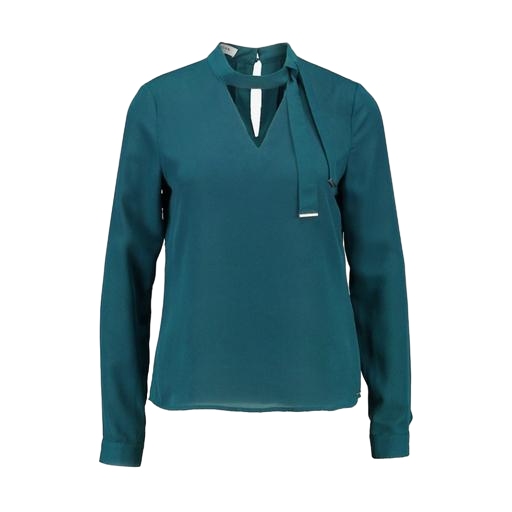
green tie-neck blouse, green self-tie neck blouse, green pussy-bow de chine blouse, white background